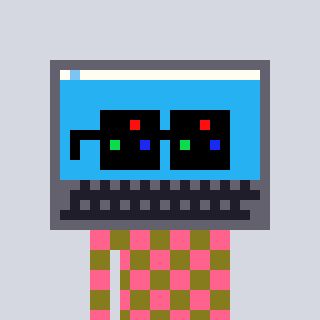
a pixel art character with square black sunglasses, a laptop-shaped head and a gunk-colored body on a cool background